Question: I'm trying to parse data from <URL>.

I can see there is a TR inside TR and the SLO word doesn't even have an ID or anything. How can I parse this?
This is the code:
'''
class Title extends AsyncTask<Void, Void, Void> {
@Override
protected void onPreExecute() {
super.onPreExecute();
tw1.setText("Loading...");
}
@Override
protected Void doInBackground(Void... params) {
try {
Document doc = Jsoup.connect("https://www.easistent.com/urniki/cc45c5d0d303f954588402a186f5cdba5edb51d6/razredi/16515").get();
Elements eles = doc.select("");
title = eles.toString();
} catch (IOException e) {
// TODO Auto-generated catch block
e.printStackTrace();
}
return null;
}
@Override
protected void onPostExecute(Void result) {
super.onPostExecute(result);
tw1.setText(title);
}
}
'''
I don't know what to put in the doc.select(""); because I've never parsed something like this. I've only parsed titles of webpages and such. Could someone help me with this?
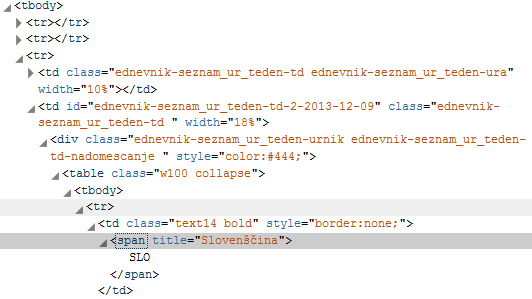
Answer: There is plenty of information there for you to use, for example class names or title attributes. The URL you provided won't work for me, and I can't copy paste the HTML from your image so my example will show just the parsing of the span based on its title:
'''
String html = "<span title='Slovenscina'>SLO</span>";
Document doc = Jsoup.parse(html);
Elements eles = doc.select("span[title=Slovenscina]");
String title = eles.text();
System.out.println(title);
'''
Will output:
'''
SLO
'''
This will work in the scope of the other HTML that you provided. I suggest you read some more about the <URL> of Jsoup.